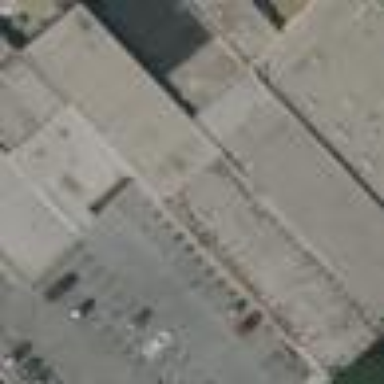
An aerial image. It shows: Industrial building.